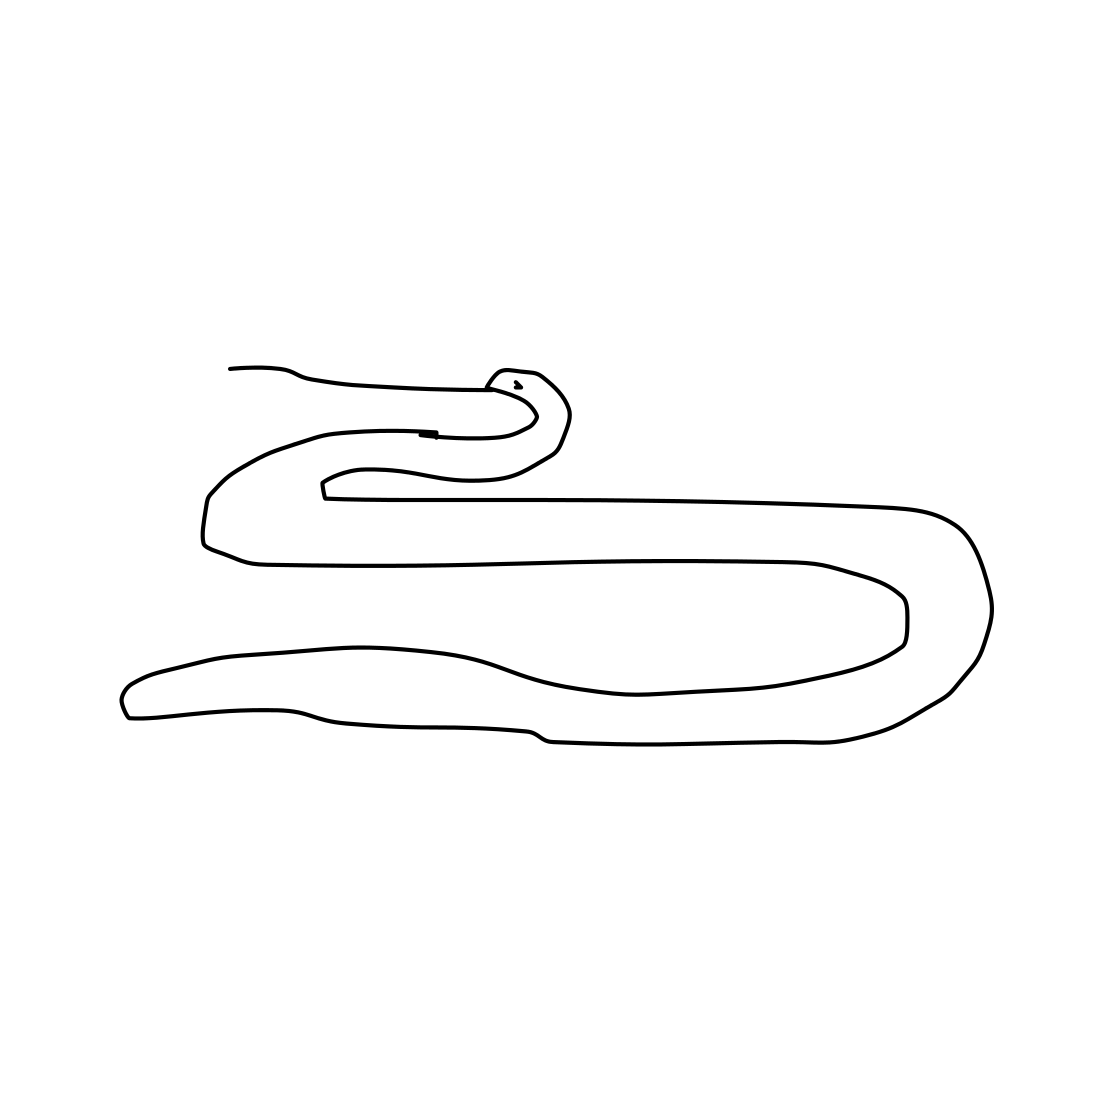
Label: snake